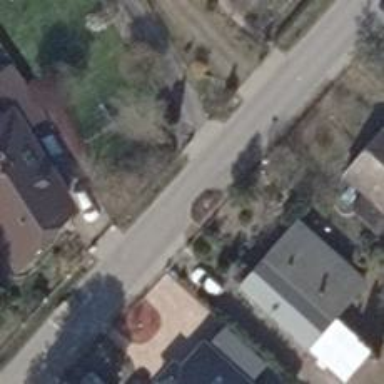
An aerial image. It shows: Traffic calming feature called choker.